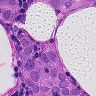
Metastatic tissue present: yes